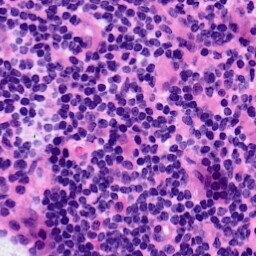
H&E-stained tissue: LymphNode